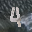
Label: 4